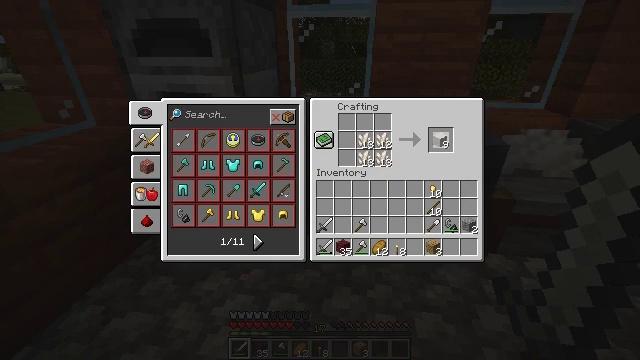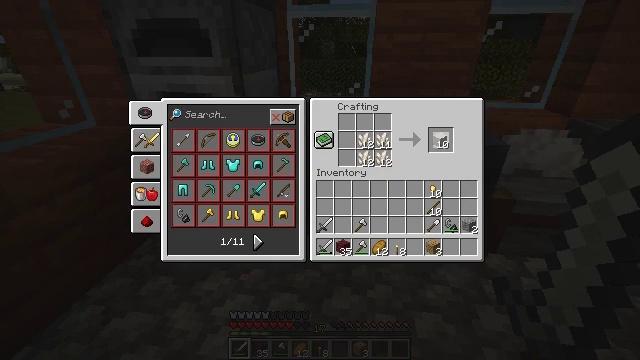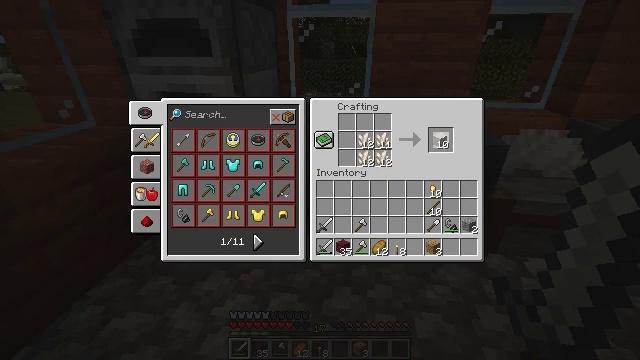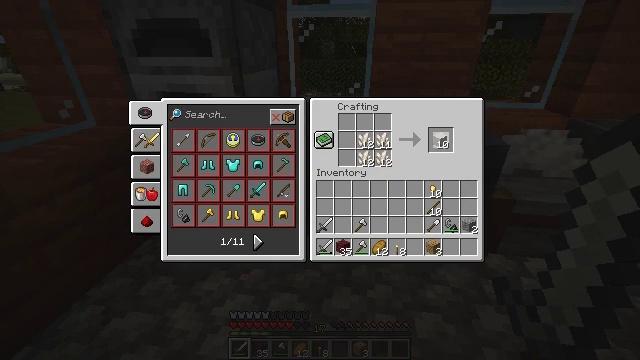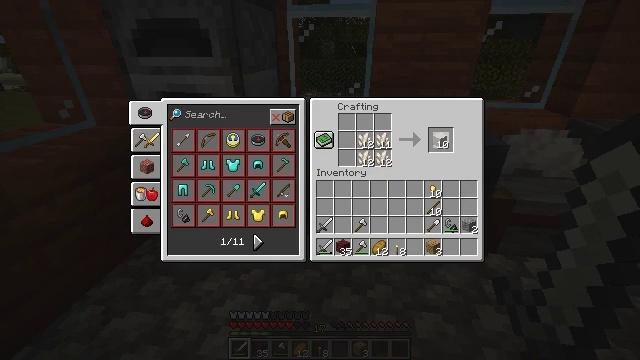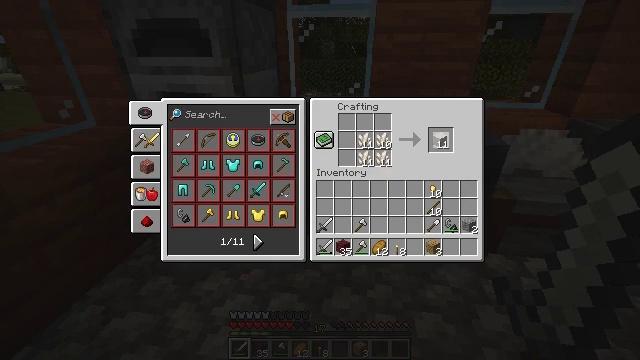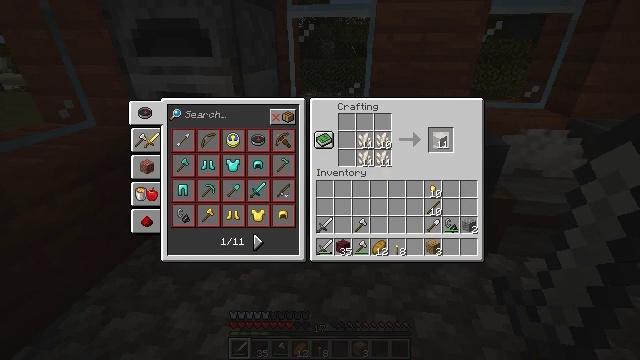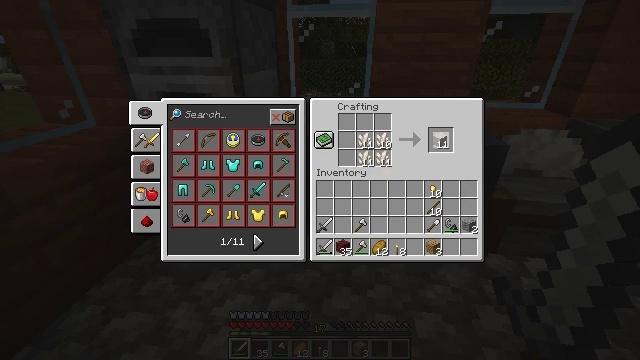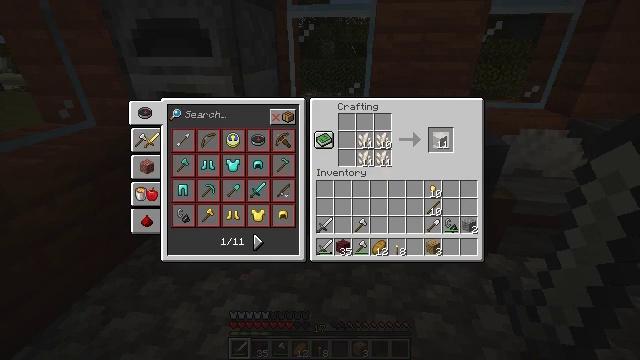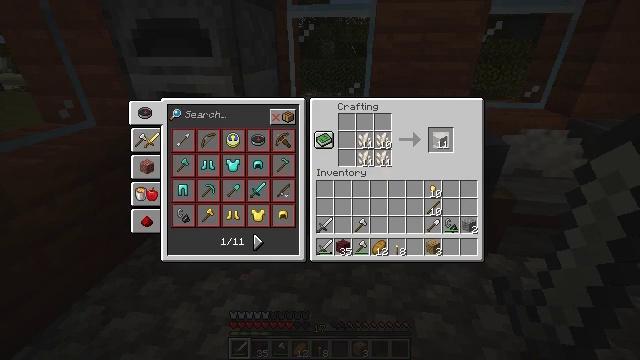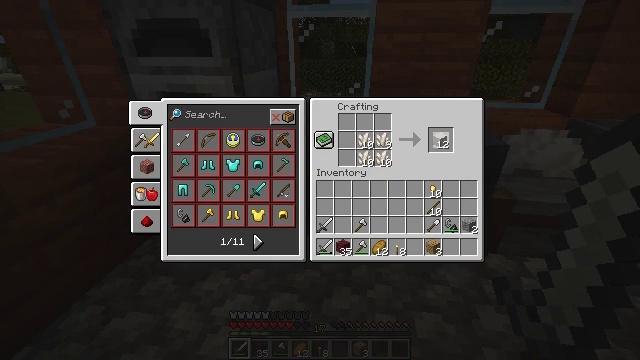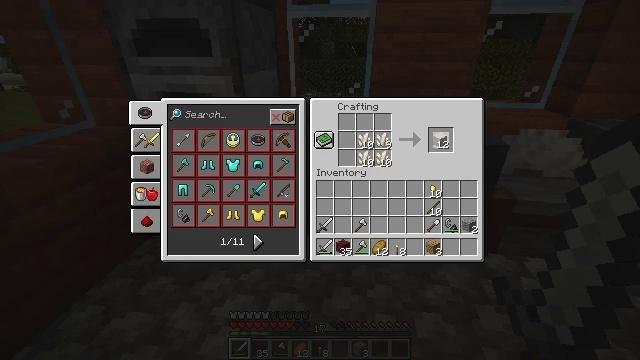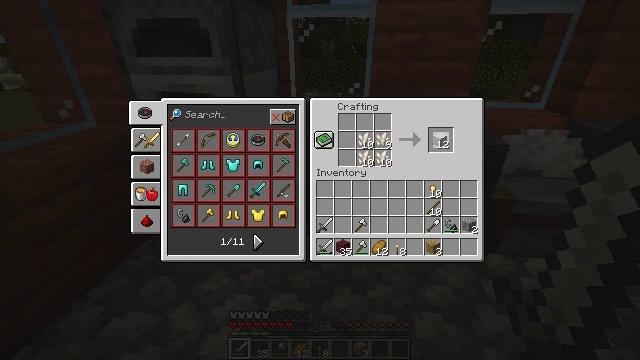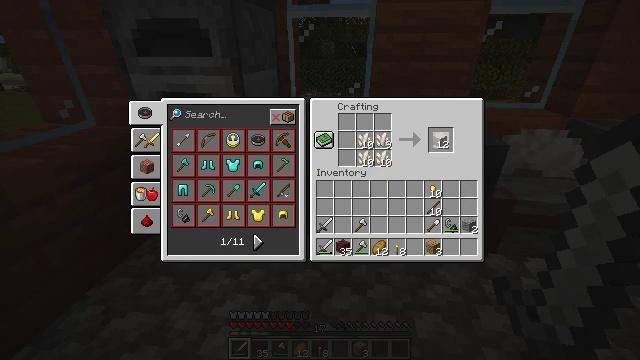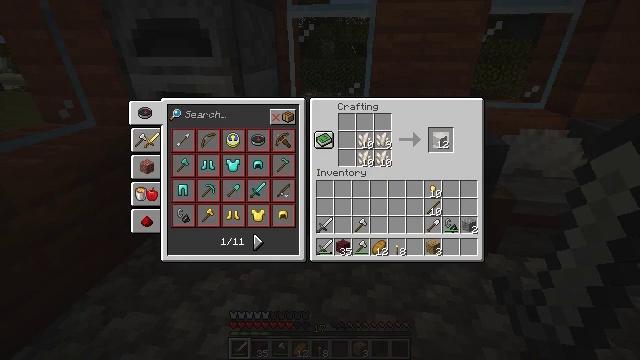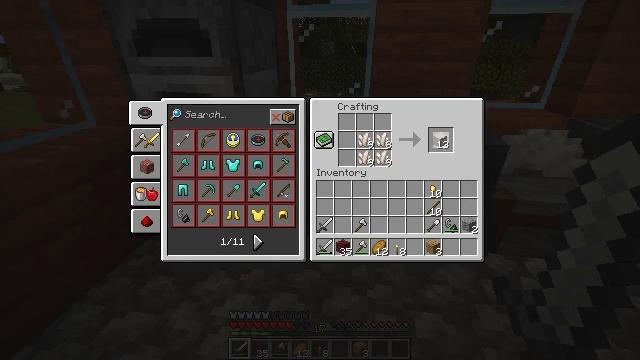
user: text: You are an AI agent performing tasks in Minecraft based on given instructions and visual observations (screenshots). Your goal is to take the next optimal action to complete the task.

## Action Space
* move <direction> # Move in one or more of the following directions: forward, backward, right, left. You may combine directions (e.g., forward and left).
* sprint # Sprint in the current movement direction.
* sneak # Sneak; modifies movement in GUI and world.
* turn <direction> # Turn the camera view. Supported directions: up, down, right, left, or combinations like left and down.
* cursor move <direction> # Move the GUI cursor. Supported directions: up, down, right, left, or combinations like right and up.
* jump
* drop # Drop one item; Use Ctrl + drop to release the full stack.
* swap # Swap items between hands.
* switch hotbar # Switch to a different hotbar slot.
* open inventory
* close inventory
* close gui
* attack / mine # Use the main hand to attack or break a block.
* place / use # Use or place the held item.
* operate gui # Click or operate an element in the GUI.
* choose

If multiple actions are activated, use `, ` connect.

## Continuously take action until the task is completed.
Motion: motion action
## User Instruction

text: Open the crafting table and craft a quartz block with nether quartz.
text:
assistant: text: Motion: no_op
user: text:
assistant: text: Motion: operate gui
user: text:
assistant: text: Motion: operate gui
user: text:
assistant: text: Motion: operate gui
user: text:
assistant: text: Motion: no_op
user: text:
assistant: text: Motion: no_op
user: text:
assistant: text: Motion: operate gui
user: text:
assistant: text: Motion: operate gui
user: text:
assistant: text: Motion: operate gui
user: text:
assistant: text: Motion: no_op
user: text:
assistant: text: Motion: operate gui
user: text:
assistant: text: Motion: operate gui
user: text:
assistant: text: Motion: operate gui
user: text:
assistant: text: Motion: operate gui
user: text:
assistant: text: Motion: no_op
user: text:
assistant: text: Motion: operate gui
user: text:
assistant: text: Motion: operate gui
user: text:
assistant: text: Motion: operate gui
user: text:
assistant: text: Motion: operate gui
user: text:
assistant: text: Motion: operate gui
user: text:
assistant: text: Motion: operate gui
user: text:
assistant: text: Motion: operate gui
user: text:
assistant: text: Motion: operate gui
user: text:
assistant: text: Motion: no_op
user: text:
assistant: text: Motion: operate gui
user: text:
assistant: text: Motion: operate gui
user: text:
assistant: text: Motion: operate gui
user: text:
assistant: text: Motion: operate gui
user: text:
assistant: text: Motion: no_op
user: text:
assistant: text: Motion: no_op